Current action and preconditions to check: trajectory_clear

Your task: For each precondition in the list above, predict whether it will hold at this action.

Consider the current scene as observed from the mobile robot's camera, and analyze the predicted future states of all dynamic agents (e.g., people, animals, vehicles, or any moving entities) within the NEXT SECOND.

IMPORTANT: Only answer "very likely" if you are absolutely certain—based on strong, clear evidence—that a dynamic agent will violate the precondition in the predicted future state. Do NOT answer "very likely" for unlikely, ambiguous, or low-probability risks.

Ask yourself for each precondition: Is there a high probability, with clear and convincing evidence, that the predicted future states of any dynamic agent will interfere with the predicted future state of the currently executing action within the NEXT SECOND, causing that precondition to fail?

Assess the risk level based on these predictions. Use "likely" or "very likely" if motions create a clear risk of interference.

Use "neutral" or "improbable" if agents are nearby but their predicted paths are clearly diverging or non-conflicting.

Failure Risk Categories: "very improbable", "improbable", "neutral", "likely", "very likely"

Answer Format: Output ONLY the probability_of_failure value from these categories: "very improbable", "improbable", "neutral", "likely", "very likely"

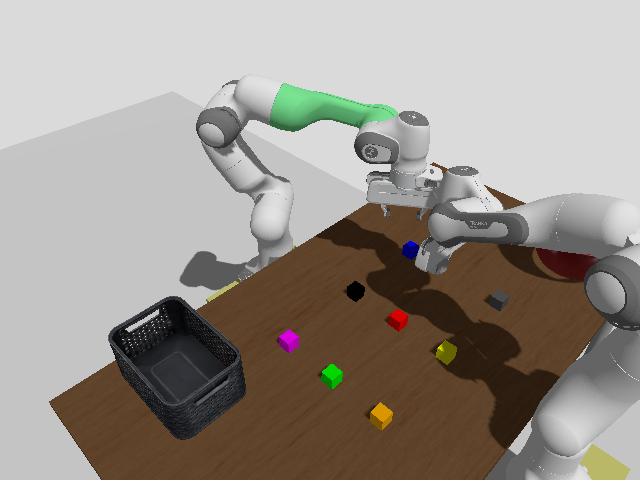

Answer: likely